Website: crate-barrel
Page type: billing-address
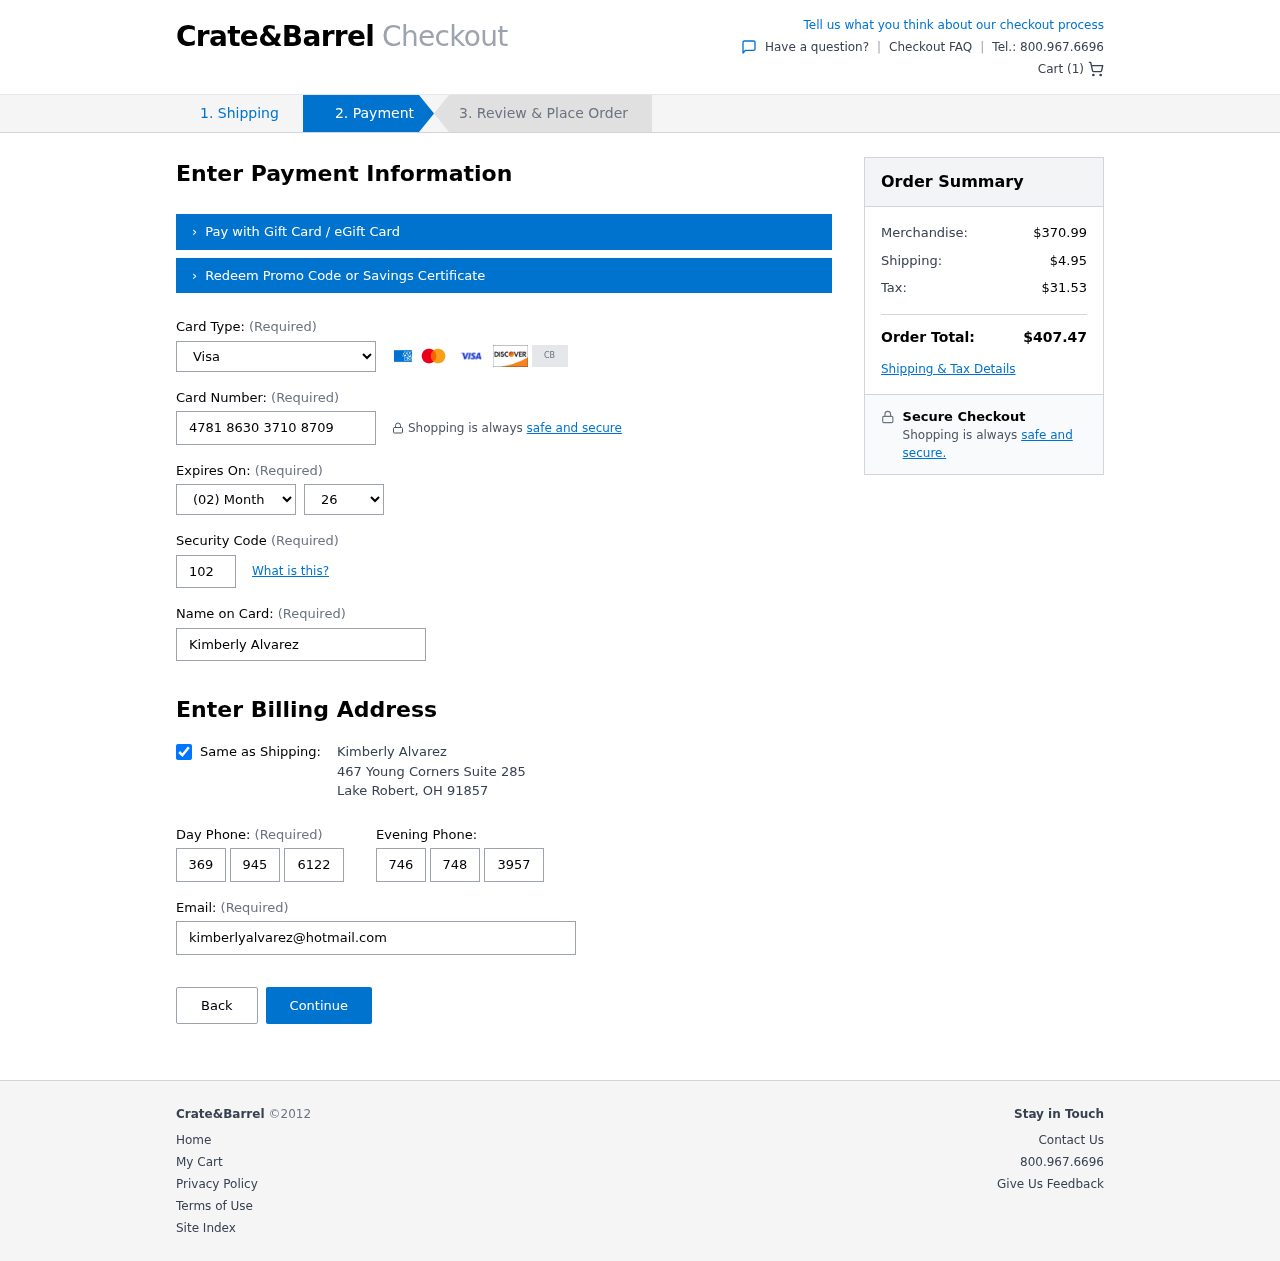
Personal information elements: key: PII_CARD_CVV
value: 102
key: PII_CARD_EXPIRY_MONTH
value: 02
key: PII_CARD_EXPIRY_YEAR
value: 26
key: PII_CARD_NUMBER
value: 4781 8630 3710 8709
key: PII_CARD_TYPE
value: Visa
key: PII_CITY
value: Lake Robert
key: PII_EMAIL
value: kimberlyalvarez@hotmail.com
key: PII_FULLNAME
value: Kimberly Alvarez
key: PII_PHONE_ALT_AREA
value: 746
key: PII_PHONE_ALT_PREFIX
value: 748
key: PII_PHONE_ALT_SUFFIX
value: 3957
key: PII_PHONE_AREA
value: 369
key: PII_PHONE_PREFIX
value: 945
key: PII_PHONE_SUFFIX
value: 6122
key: PII_POSTCODE
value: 91857
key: PII_STATE_ABBR
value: OH
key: PII_STREET
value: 467 Young Corners Suite 285
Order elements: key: ORDER_NUM_ITEMS
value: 1
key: ORDER_SUBTOTAL
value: $370.99
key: ORDER_SHIPPING_COST
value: $4.95
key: ORDER_TAX
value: $31.53
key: ORDER_TOTAL
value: $407.47